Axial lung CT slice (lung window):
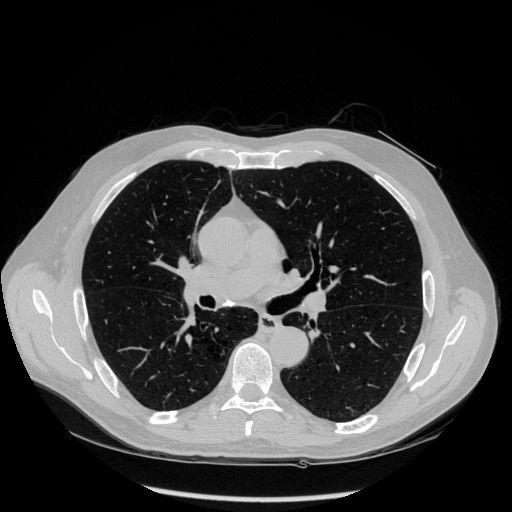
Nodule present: no